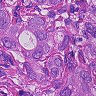
Metastatic tissue present: yes